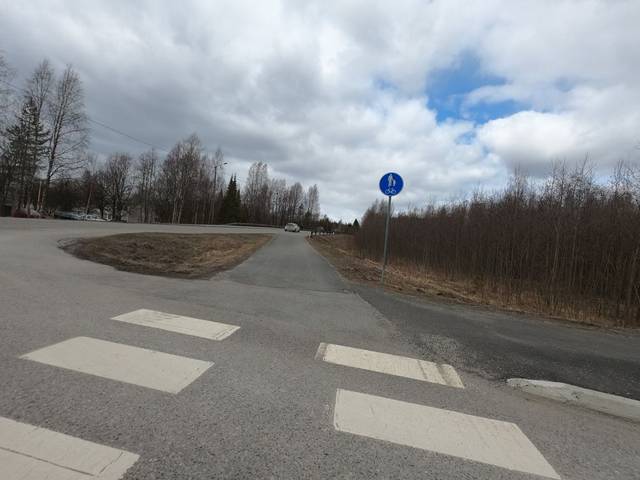
Region: Finland
Coordinates: 62.574, 29.802